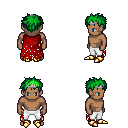
a pixel art fantasy rpg character, male body template, human, dark skin, red tattered cape, white pants, green bedhead hairstyle, silver tiara, gold boots, four views (front, back, left, right), 2x2 character sprite sheet, small pixel art, hard edges, no anti-aliasing